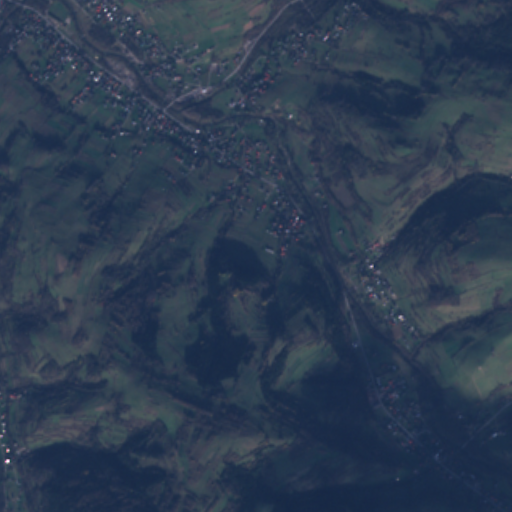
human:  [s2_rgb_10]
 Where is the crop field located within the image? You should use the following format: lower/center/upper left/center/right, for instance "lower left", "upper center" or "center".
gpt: The crop field is located in the lower right of the image.
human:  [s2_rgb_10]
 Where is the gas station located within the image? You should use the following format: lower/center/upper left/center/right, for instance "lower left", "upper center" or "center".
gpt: The gas station is located in the lower right of the image.
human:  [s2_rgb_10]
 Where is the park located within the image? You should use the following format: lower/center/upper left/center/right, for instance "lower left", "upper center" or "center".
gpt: There is no park in the image.